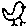
Label: bird